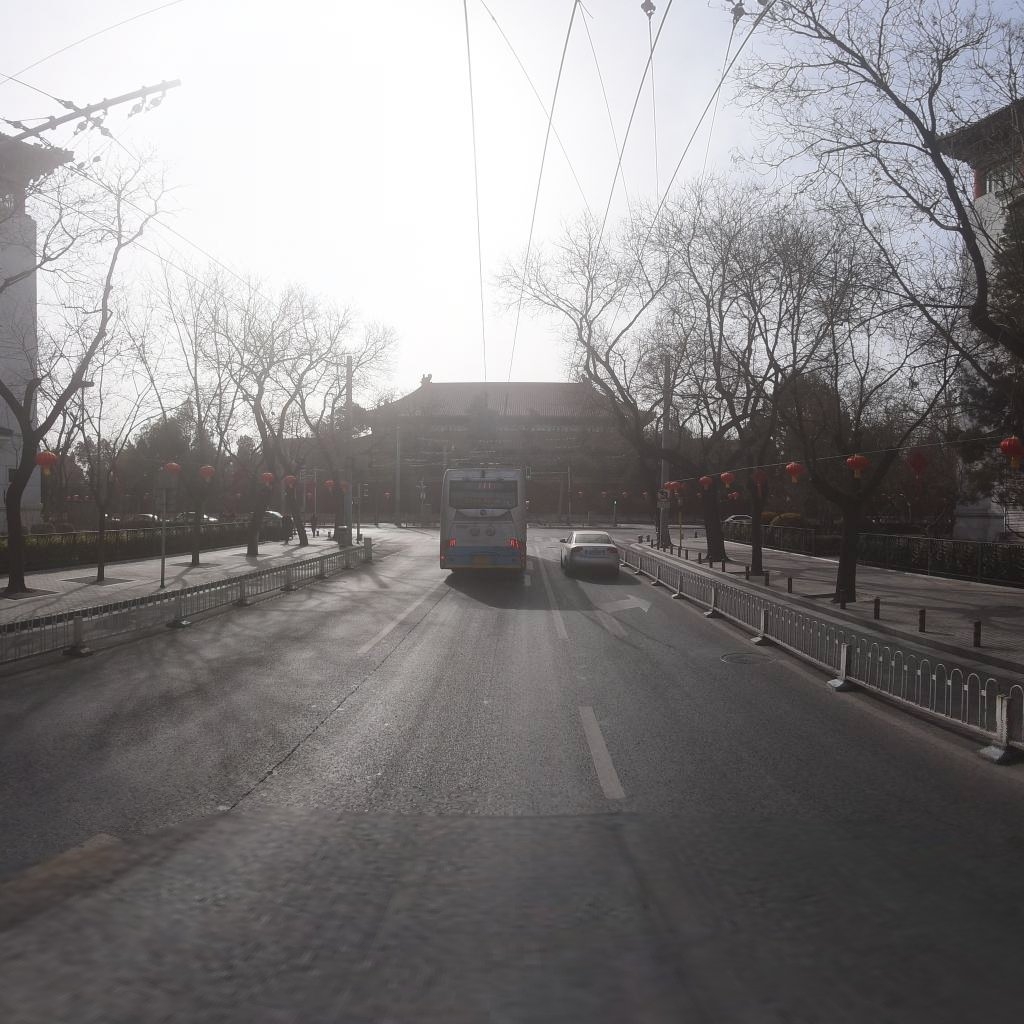
Region: Xicheng
Road damage annotations: longitudinal crack, manhole cover